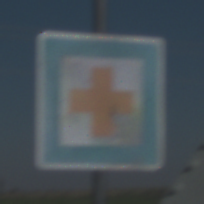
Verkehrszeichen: ErsteHilfe
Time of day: MorningAfternoon
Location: Outdoor (Special)
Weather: Clear
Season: NotSpecified
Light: Natural